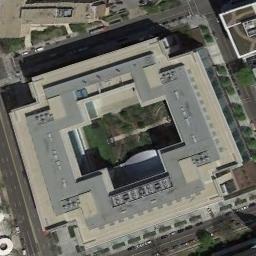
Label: commercial_area